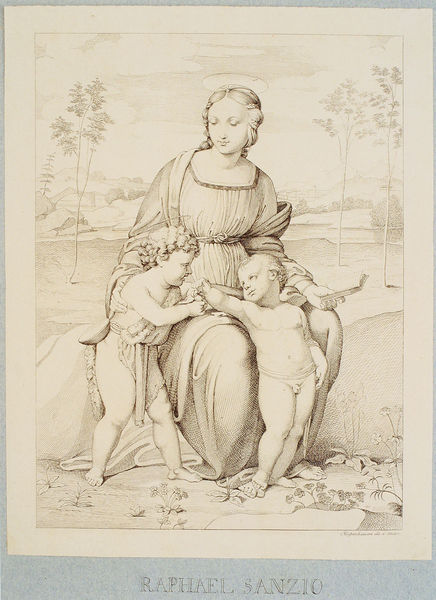
Titel: Maria mit Jesuskind und Johannesknaben
Künstler: Franz Riepenhausen
Institution: Marbach, Schiller-Nationalmuseum
Schlagwörter: baum, nackt, umhang, bäume, sitzen, frau, frisur, kleid, zeichnung, johannes, stehen, stein, haare, pflanzen, kinder, jungen, fels, druck, stich, schwarzweiß, heiligenschein, nimbus, jesus, heilige, maria, gloriole, raphael, b#ume, raphael sanzio, sanzio